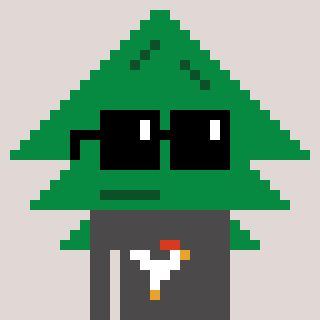
a pixel art character with square black sunglasses, a fir-shaped head and a grayscale-colored body on a warm background